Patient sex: M
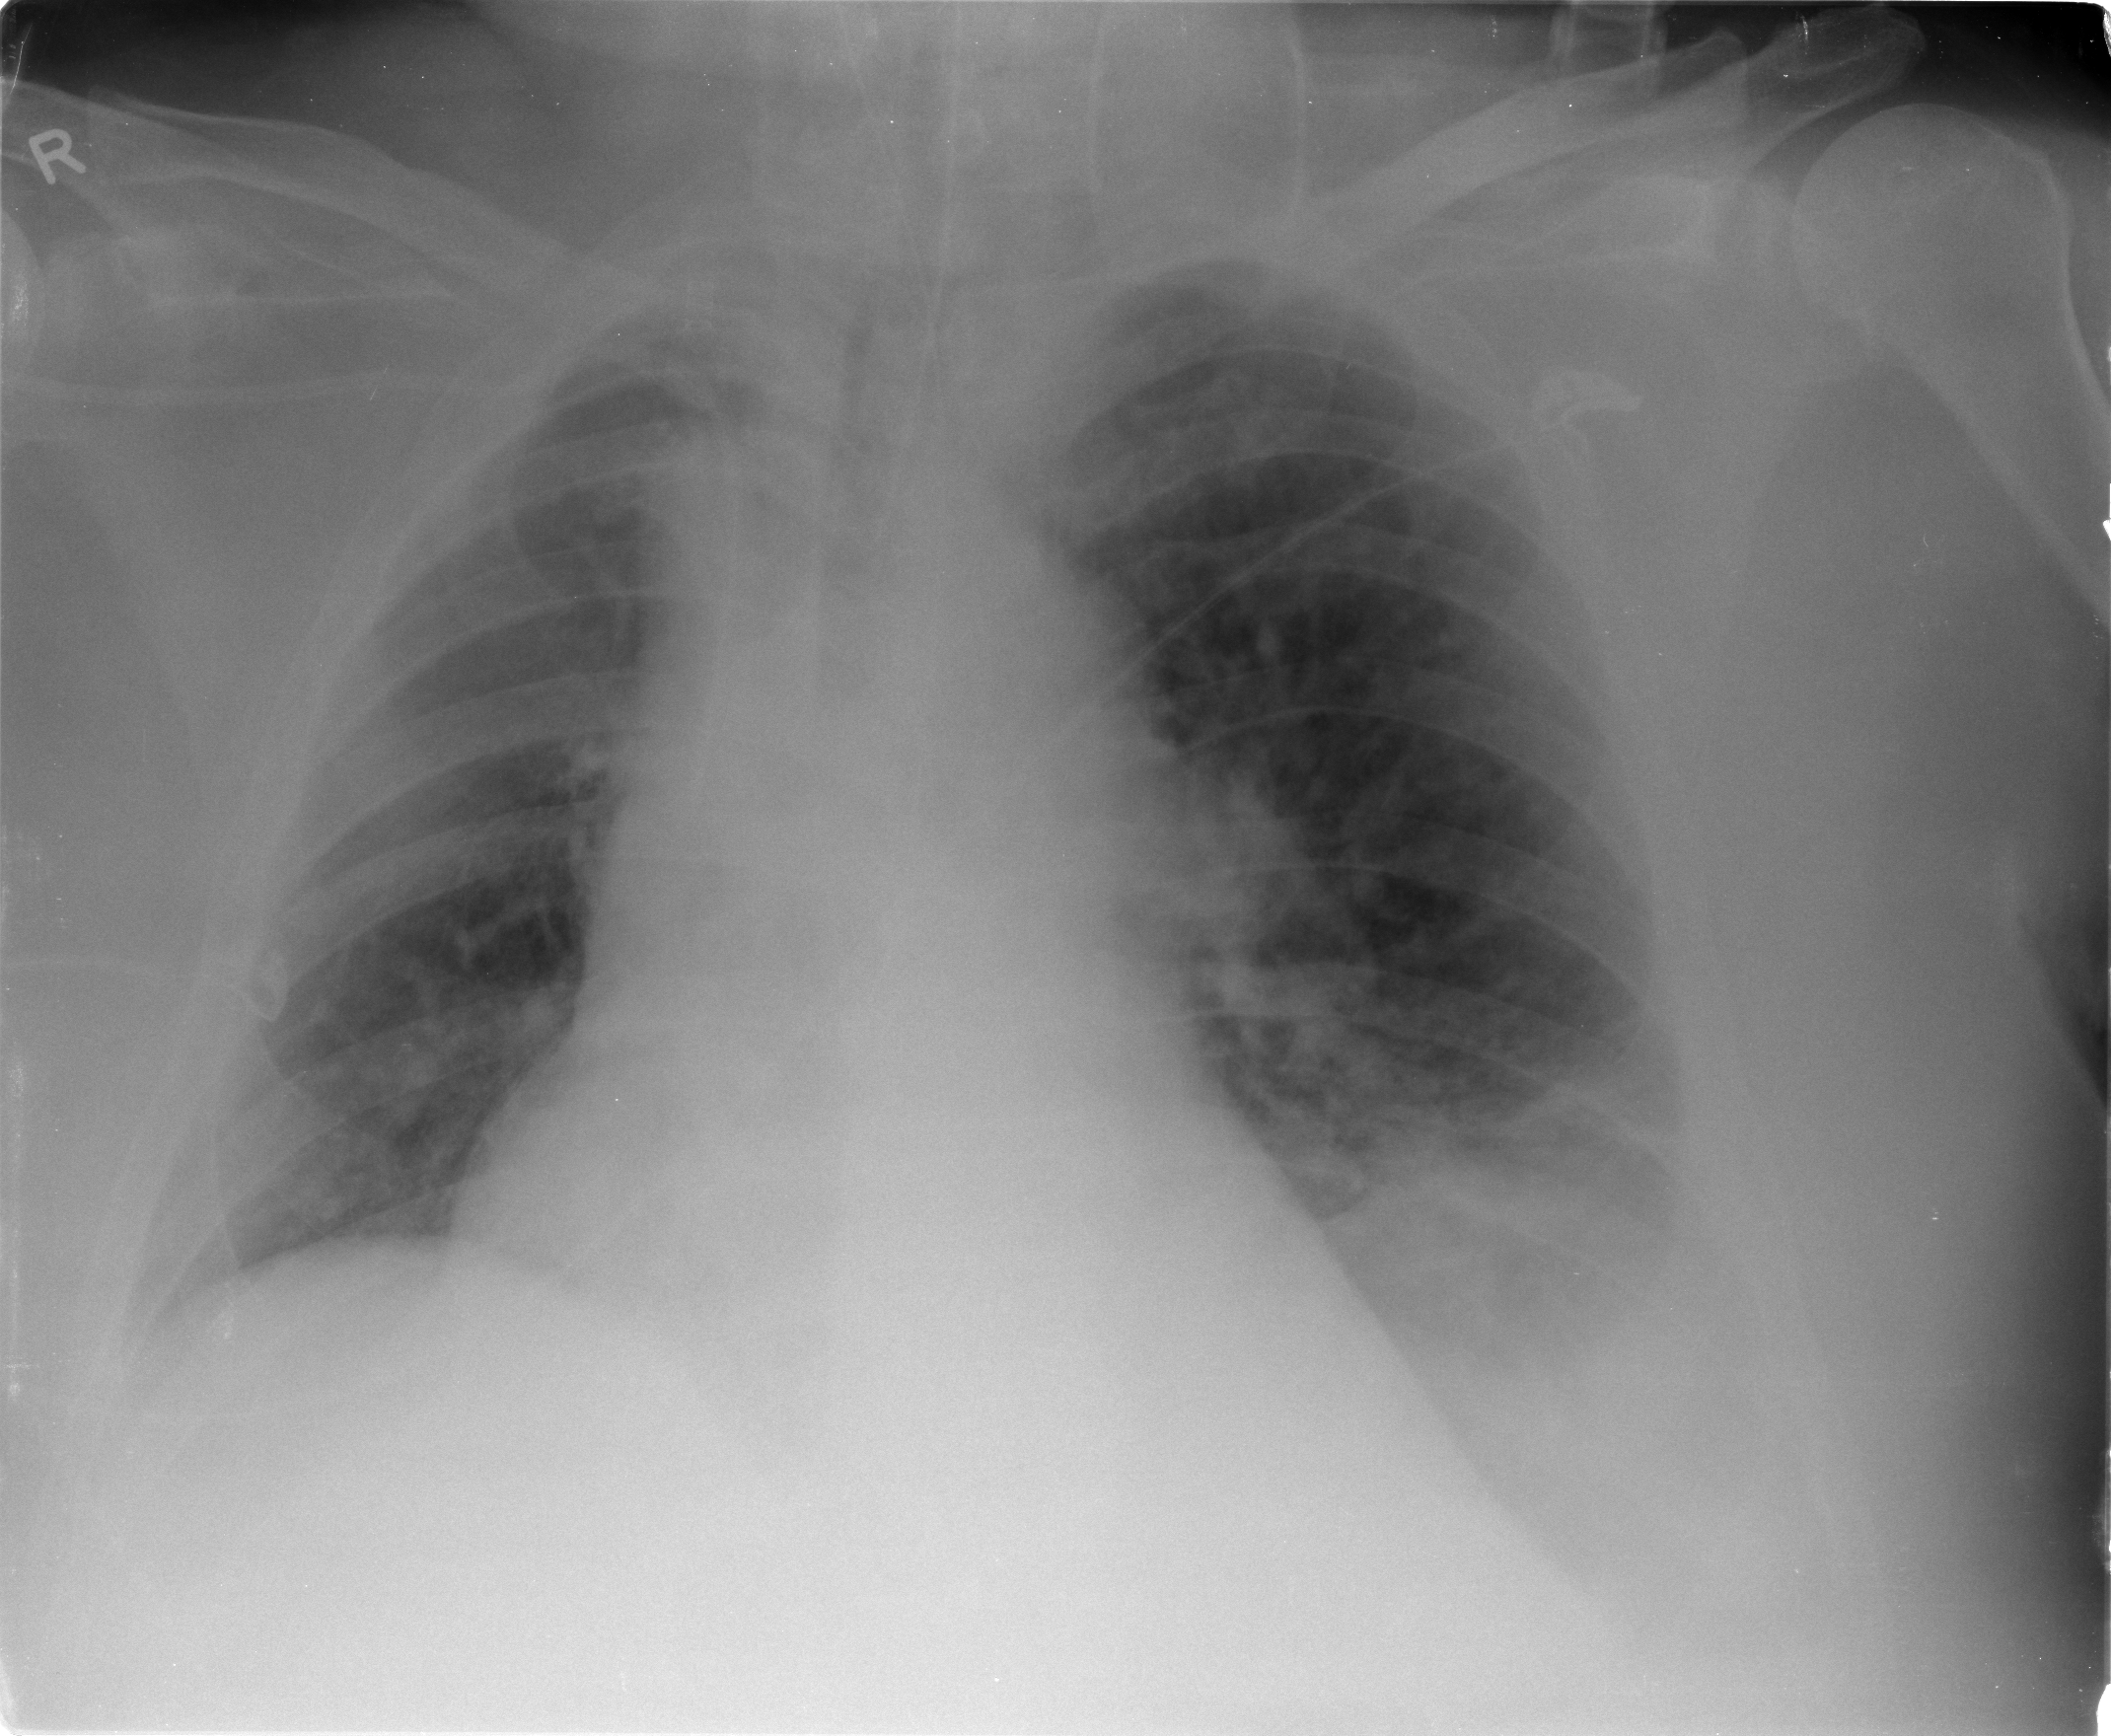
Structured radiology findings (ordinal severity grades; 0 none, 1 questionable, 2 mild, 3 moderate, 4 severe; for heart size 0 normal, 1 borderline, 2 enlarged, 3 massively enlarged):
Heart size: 1
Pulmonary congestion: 3
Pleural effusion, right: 1
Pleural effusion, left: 2
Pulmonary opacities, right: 2
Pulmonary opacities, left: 2
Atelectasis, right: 3
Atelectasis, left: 3